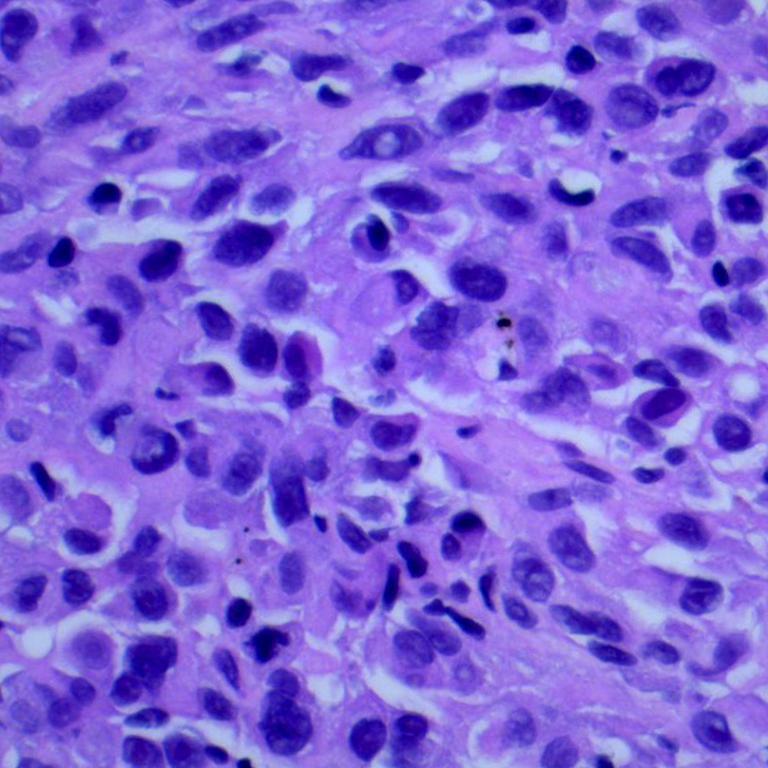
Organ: lung
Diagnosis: adenocarcinomas